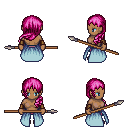
a pixel art fantasy rpg character, female body template, human, dark skin, overskirt, magenta pants, pink left-swept hairstyle, leather bracers, spear, four views (front, back, left, right), 2x2 character sprite sheet, small pixel art, hard edges, no anti-aliasing